Field crop: maize
Growth stage: 2
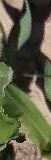
Species: maize